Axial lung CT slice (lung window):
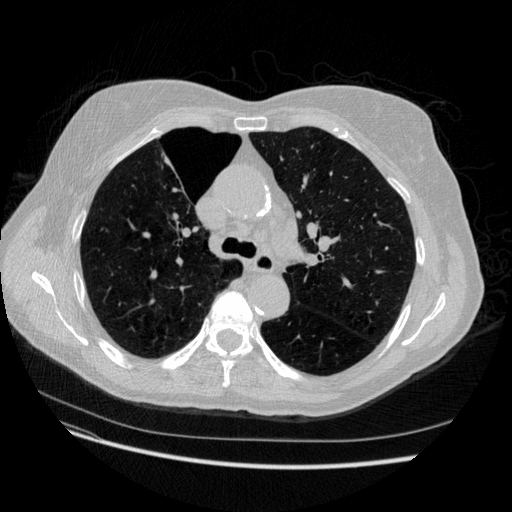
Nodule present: no